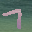
Label: 7